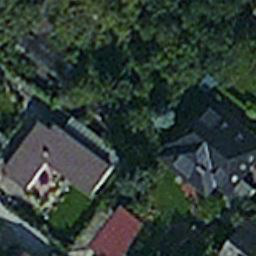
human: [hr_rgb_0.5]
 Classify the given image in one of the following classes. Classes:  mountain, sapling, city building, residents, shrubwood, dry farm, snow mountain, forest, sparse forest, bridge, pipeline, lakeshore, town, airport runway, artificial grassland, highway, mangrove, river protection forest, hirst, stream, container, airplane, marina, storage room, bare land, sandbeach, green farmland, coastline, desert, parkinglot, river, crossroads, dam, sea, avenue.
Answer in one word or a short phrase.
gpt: residents